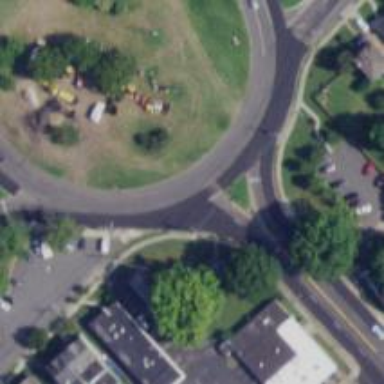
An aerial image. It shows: Roundabout at primary highway.